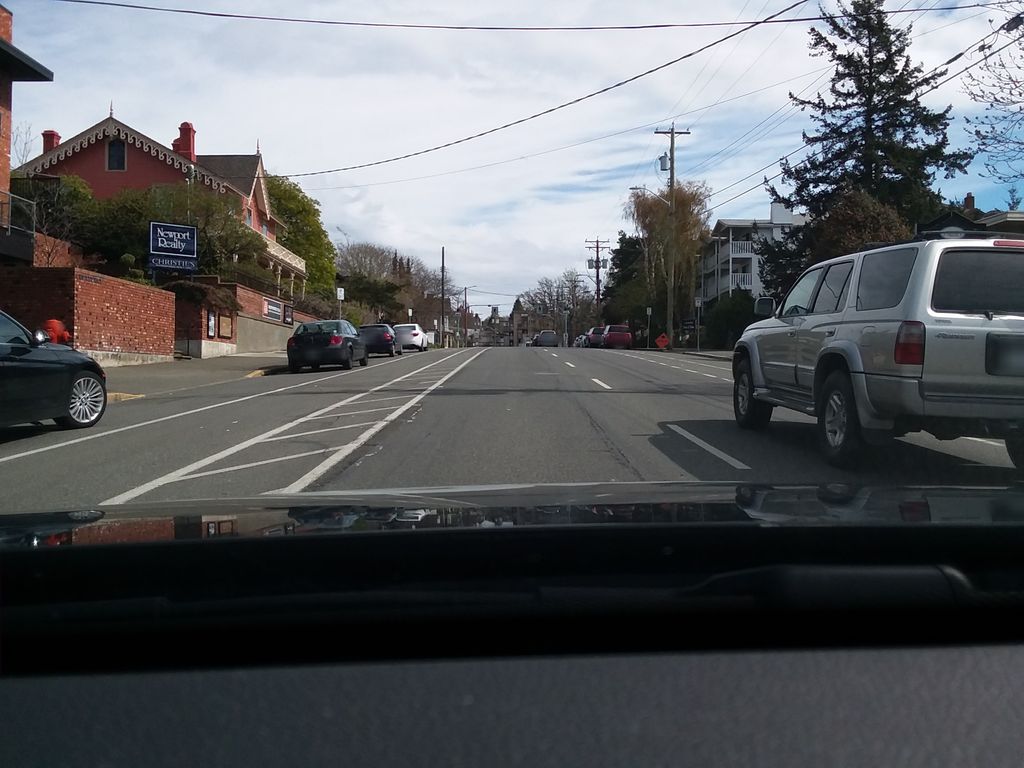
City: victoria